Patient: sex F, age 62
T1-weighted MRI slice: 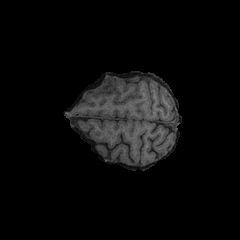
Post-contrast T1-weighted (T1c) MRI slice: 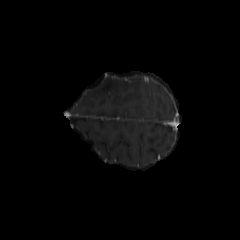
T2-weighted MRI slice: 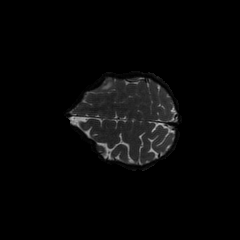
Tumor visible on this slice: yes
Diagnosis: Glioblastoma, IDH-wildtype
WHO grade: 4